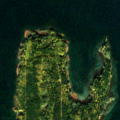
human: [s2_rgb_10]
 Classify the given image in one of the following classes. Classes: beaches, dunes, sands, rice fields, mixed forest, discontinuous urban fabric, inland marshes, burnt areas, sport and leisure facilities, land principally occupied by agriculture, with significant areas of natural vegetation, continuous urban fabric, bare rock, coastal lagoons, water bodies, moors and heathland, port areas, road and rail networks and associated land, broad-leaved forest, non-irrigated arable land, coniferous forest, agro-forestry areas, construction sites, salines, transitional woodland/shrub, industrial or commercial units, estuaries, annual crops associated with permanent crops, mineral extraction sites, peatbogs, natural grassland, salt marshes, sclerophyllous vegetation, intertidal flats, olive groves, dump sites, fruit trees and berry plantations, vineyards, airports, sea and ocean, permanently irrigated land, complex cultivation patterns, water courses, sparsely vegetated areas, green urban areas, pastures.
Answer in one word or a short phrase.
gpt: mixed forest, sea and ocean